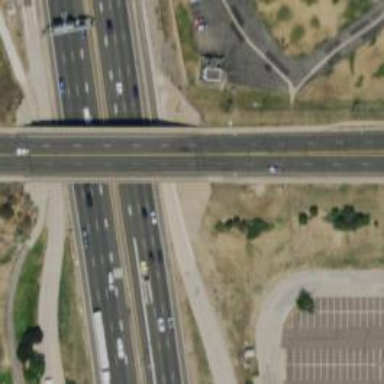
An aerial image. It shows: Secondary road crossing bridge with asphalt surface.